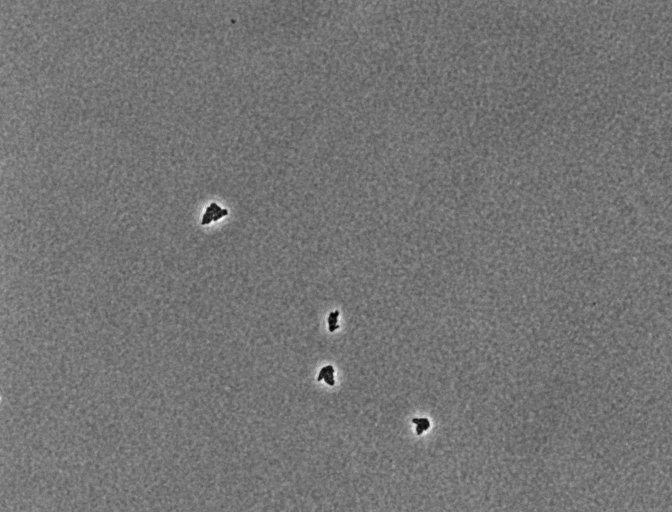
Phase contrast microscopy, 20x objective, 3 h incubation